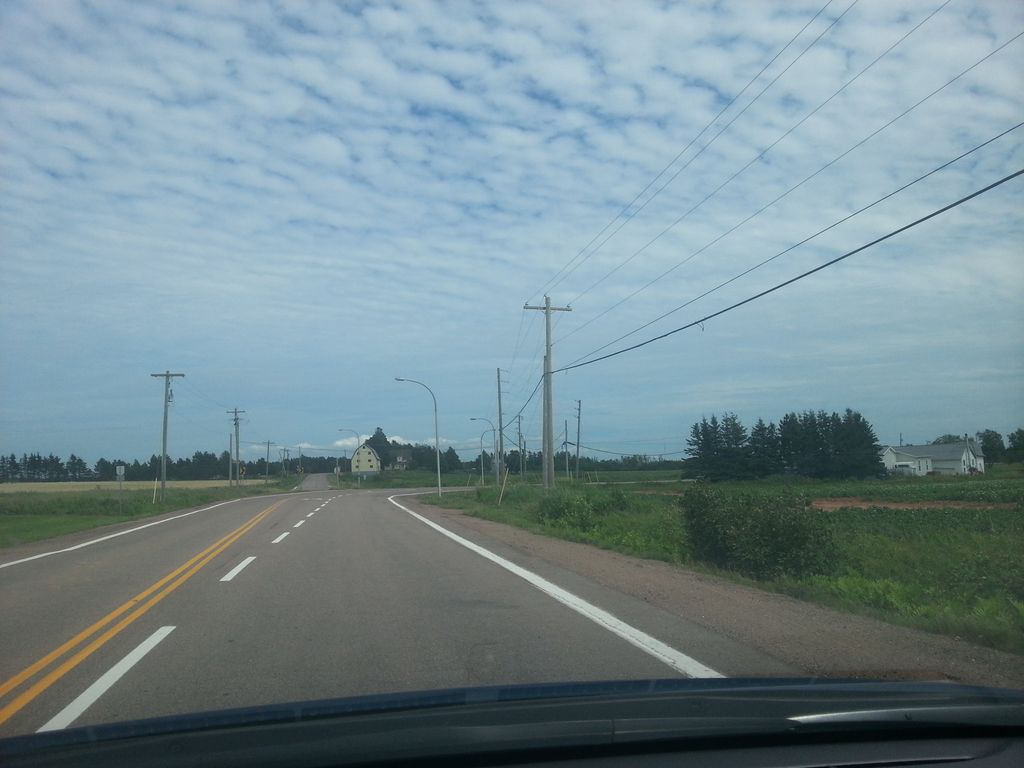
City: charlottetown